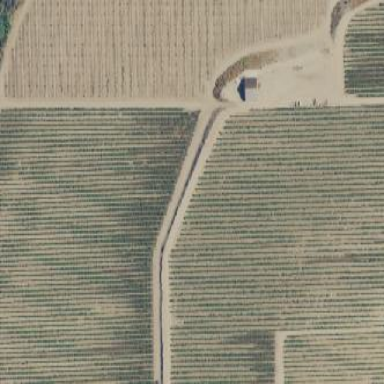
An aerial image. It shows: Vineyard.